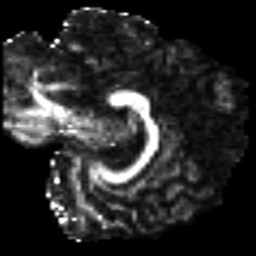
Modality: FA
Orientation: sagittal
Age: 50
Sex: male
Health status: ill
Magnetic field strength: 3 T
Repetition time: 9 s
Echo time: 0.093 s